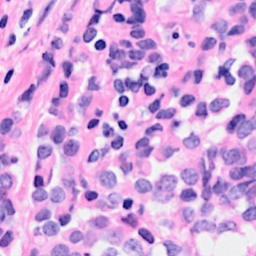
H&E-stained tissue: Breast